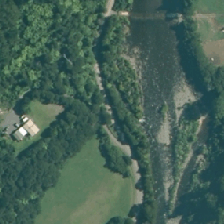
Land cover: broadleaved_indigenous_hardwood